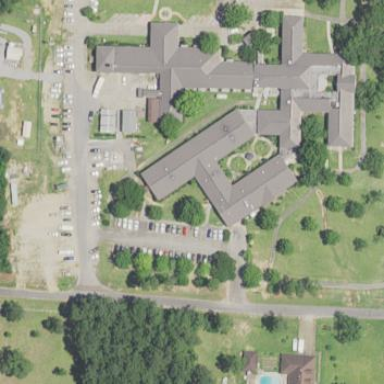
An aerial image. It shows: Hospital.